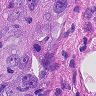
Metastatic tissue present: yes